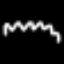
Label: squiggle